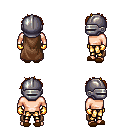
a pixel art fantasy rpg character, male body template, human, light skin, brown cape, gold greaves, blonde bedhead hairstyle, metal helm, gold gloves, brown slippers, four views (front, back, left, right), 2x2 character sprite sheet, small pixel art, hard edges, no anti-aliasing